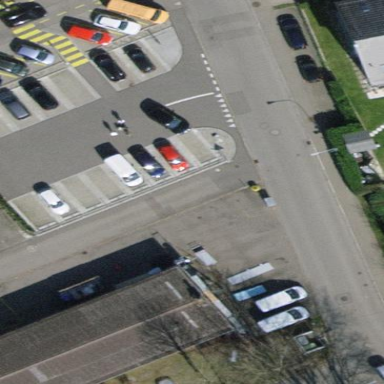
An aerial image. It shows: Parking area with asphalt surface.